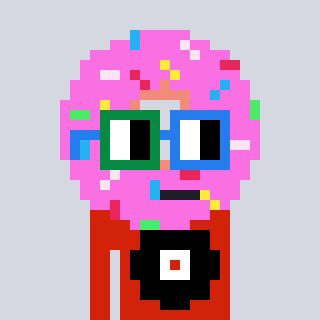
a pixel art character with square green and blue glasses, a doughnut-shaped head and a red-colored body on a cool background